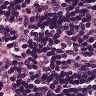
Metastatic tissue present: no